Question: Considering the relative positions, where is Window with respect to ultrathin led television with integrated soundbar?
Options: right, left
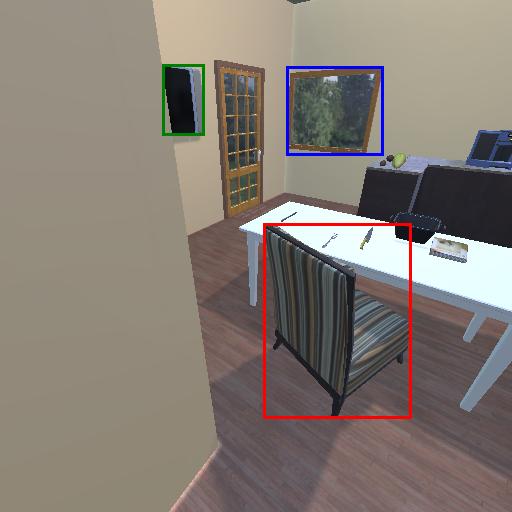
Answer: right